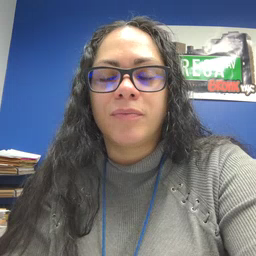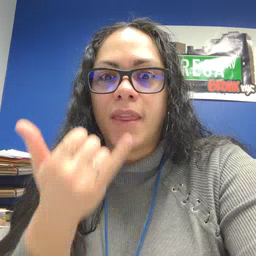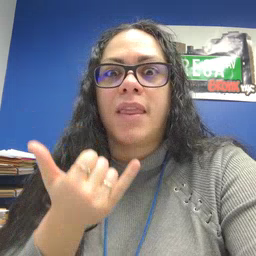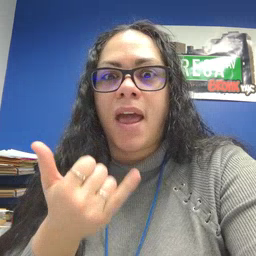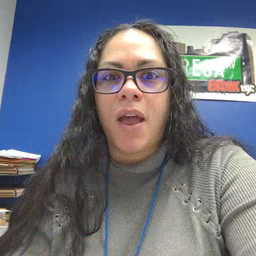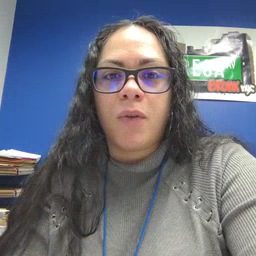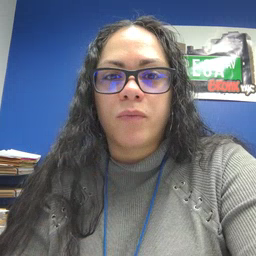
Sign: now